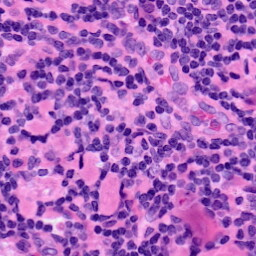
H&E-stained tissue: LymphNode